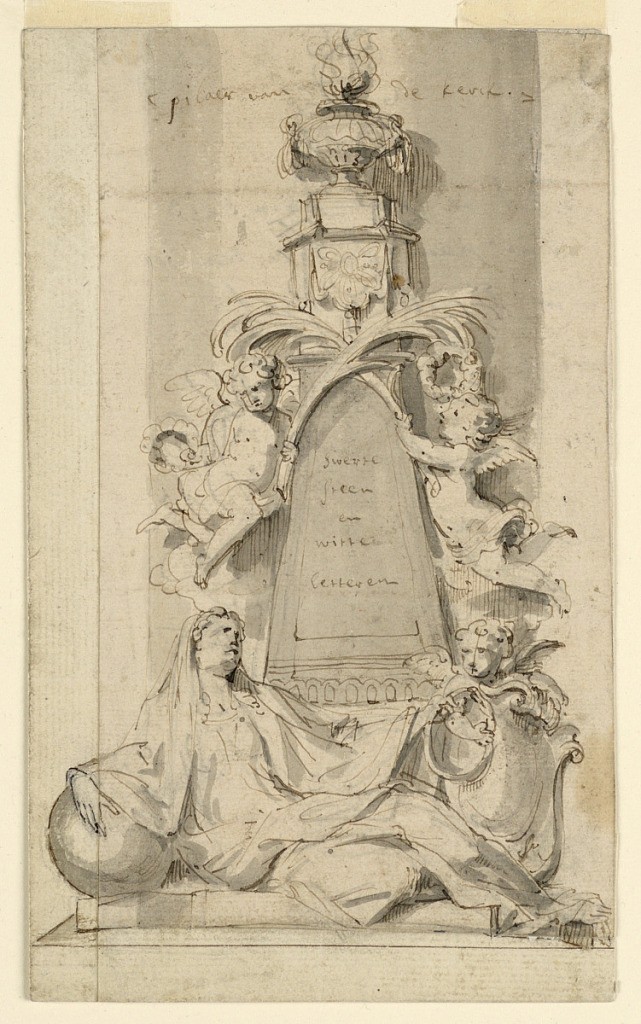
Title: Design for Monument for van der Cammen-Henriques in the Church of St. Gumarus, Lier
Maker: Peeter Verbrugghen II, Flemish, 1648 - 1691
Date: late 17th century
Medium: Graphite, pen and brown ink, brush and gray wash on laid paper
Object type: Drawing
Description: A woman crouches at the foot of an obelisk, leaning upon a sphere and holding a snake biting its tail, together with a putto who supports and escutcheon. A censer is on top of the obelisk before which two putti cross palm boughs, holding wreaths in their outside hands.  Written on the column: pilaer van der Kerck (against the pillar); in the obelisk: Swerte / steen / en / Witte / letteren (dark stone and white letters).